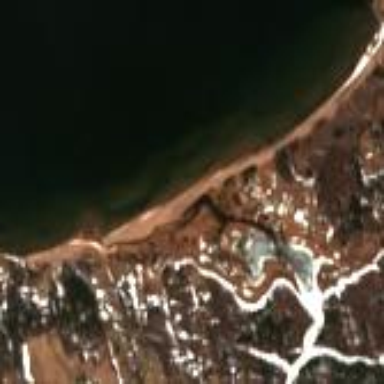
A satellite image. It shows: Beach area designated as protected beach.